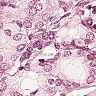
Metastatic tissue present: yes